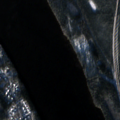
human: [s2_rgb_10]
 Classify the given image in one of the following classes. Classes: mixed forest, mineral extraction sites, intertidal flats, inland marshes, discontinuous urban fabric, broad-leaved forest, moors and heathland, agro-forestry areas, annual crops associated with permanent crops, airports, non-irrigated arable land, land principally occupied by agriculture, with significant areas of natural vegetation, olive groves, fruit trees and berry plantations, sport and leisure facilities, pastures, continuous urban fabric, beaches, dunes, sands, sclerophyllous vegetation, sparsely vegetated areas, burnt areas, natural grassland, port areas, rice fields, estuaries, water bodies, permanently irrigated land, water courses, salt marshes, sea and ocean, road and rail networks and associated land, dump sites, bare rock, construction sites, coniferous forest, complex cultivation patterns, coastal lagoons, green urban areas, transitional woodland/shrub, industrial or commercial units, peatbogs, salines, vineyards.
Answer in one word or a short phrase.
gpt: discontinuous urban fabric, coniferous forest, mixed forest, water bodies